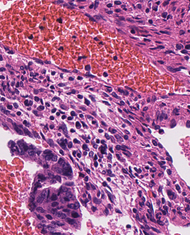
Tumor epithelial tissue: yes
Tumor-associated stroma tissue: yes
Normal tissue: no